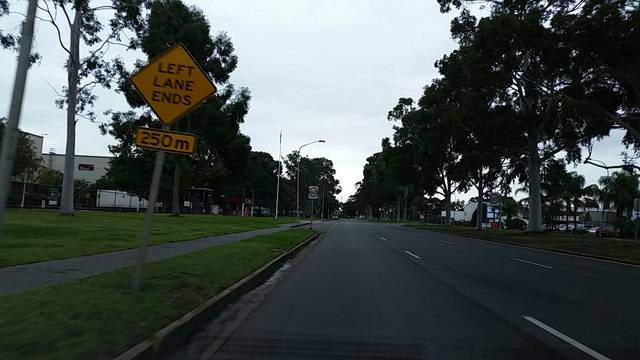
Region: Australia
Coordinates: -34.744, 138.657